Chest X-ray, PA view. Patient: 71 years old, sex M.
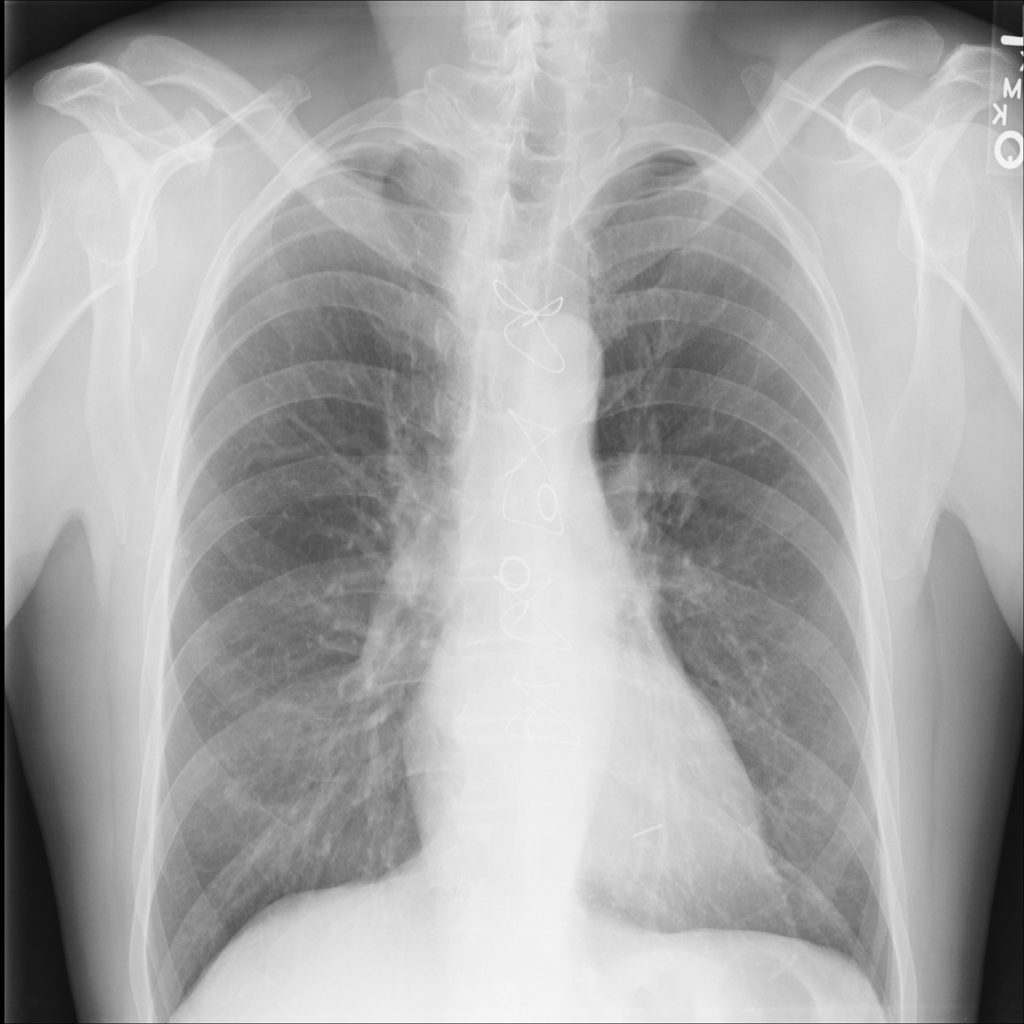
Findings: No Finding